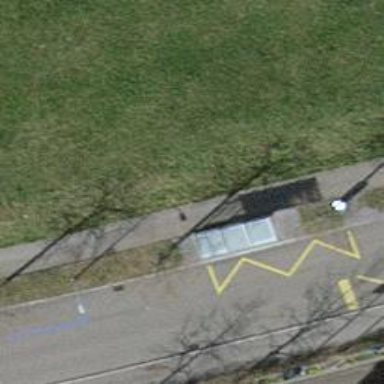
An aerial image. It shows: Bus stop with sheltered platform for public transport.